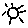
Label: sun